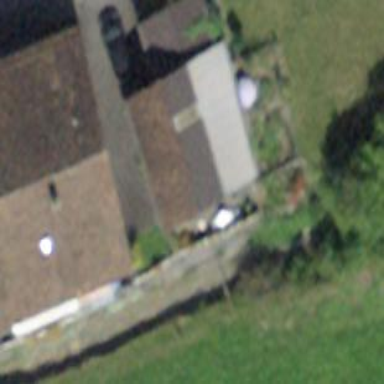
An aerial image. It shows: Garage.